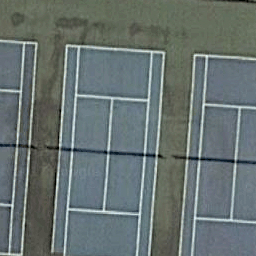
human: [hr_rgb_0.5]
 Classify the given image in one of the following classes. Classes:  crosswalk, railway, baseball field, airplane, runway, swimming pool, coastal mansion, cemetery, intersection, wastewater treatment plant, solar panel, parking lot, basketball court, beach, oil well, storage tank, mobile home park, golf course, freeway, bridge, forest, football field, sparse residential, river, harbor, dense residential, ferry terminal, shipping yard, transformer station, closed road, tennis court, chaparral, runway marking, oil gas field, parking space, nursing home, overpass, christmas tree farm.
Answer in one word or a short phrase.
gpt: tennis court